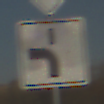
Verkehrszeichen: VerlaufVorfahrtsstrasse5
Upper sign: Vorfahrtsstrasse
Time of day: MorningAfternoon
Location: Outdoor (Suburban)
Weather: PartlyCloudy
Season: NotSpecified
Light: Natural